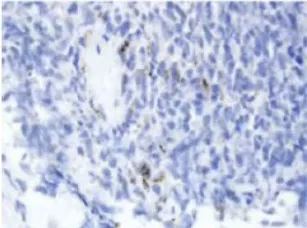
Pathology slides of the left chest wall mass. Outside pathology slide demonstrating focal, questionable positivity for HMB-45, initially leading to the diagnosis of melanoma.
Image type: pathology (immunostaining)